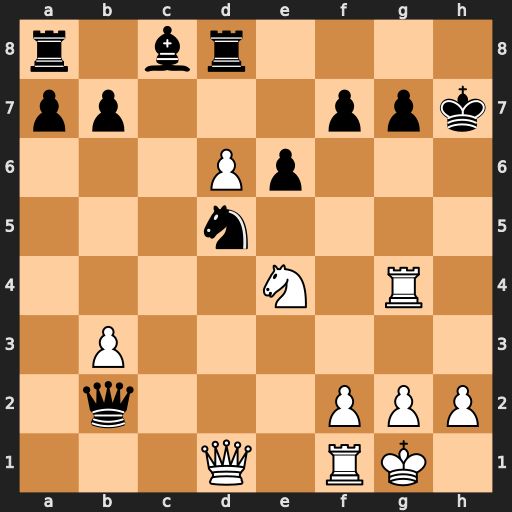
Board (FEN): r1br4/pp3ppk/3Pp3/3n4/4N1R1/1P6/1q3PPP/3Q1RK1
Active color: w
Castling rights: -
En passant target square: -
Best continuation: Rh4+ Kg8 Qh5 g6 Qh7+